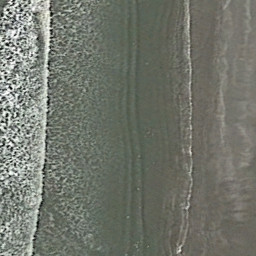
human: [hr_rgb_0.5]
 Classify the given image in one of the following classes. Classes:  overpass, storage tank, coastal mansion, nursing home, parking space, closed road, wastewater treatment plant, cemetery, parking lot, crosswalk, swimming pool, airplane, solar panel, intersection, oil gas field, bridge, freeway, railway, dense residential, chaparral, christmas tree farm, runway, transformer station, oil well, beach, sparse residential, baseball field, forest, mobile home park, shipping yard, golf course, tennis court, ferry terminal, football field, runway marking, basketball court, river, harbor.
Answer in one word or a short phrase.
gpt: beach